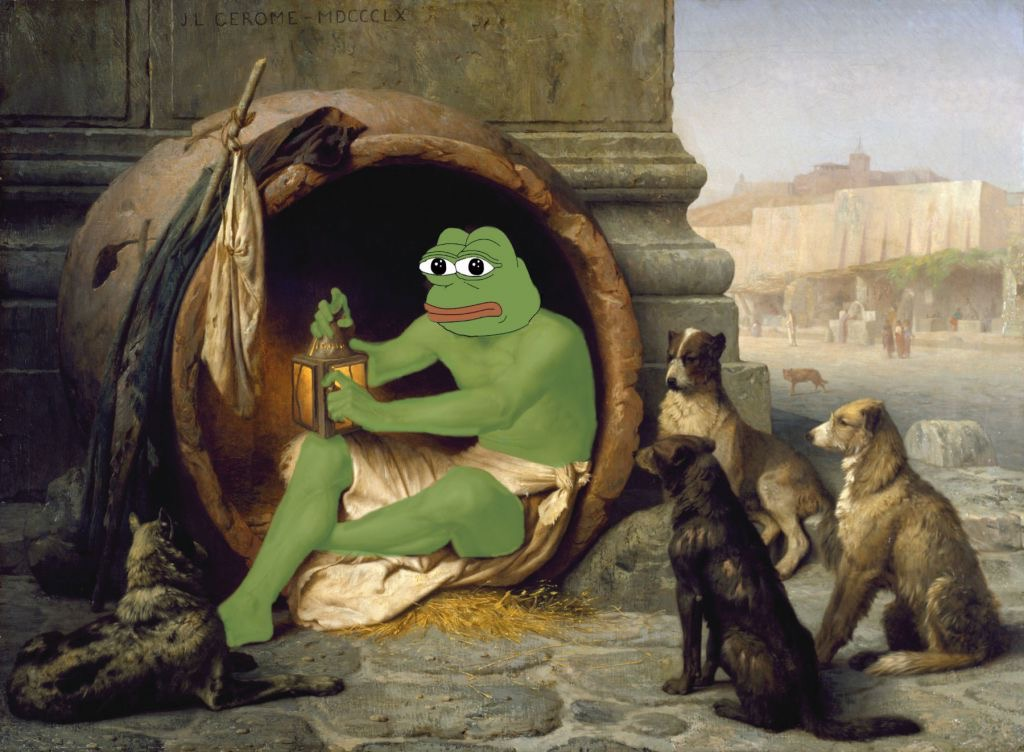
Label: 5_Pepe